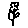
Label: flower